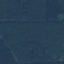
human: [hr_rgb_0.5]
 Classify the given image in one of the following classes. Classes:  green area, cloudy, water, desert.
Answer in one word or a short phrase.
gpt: green area